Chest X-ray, PA view. Patient: 55 years old, sex M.
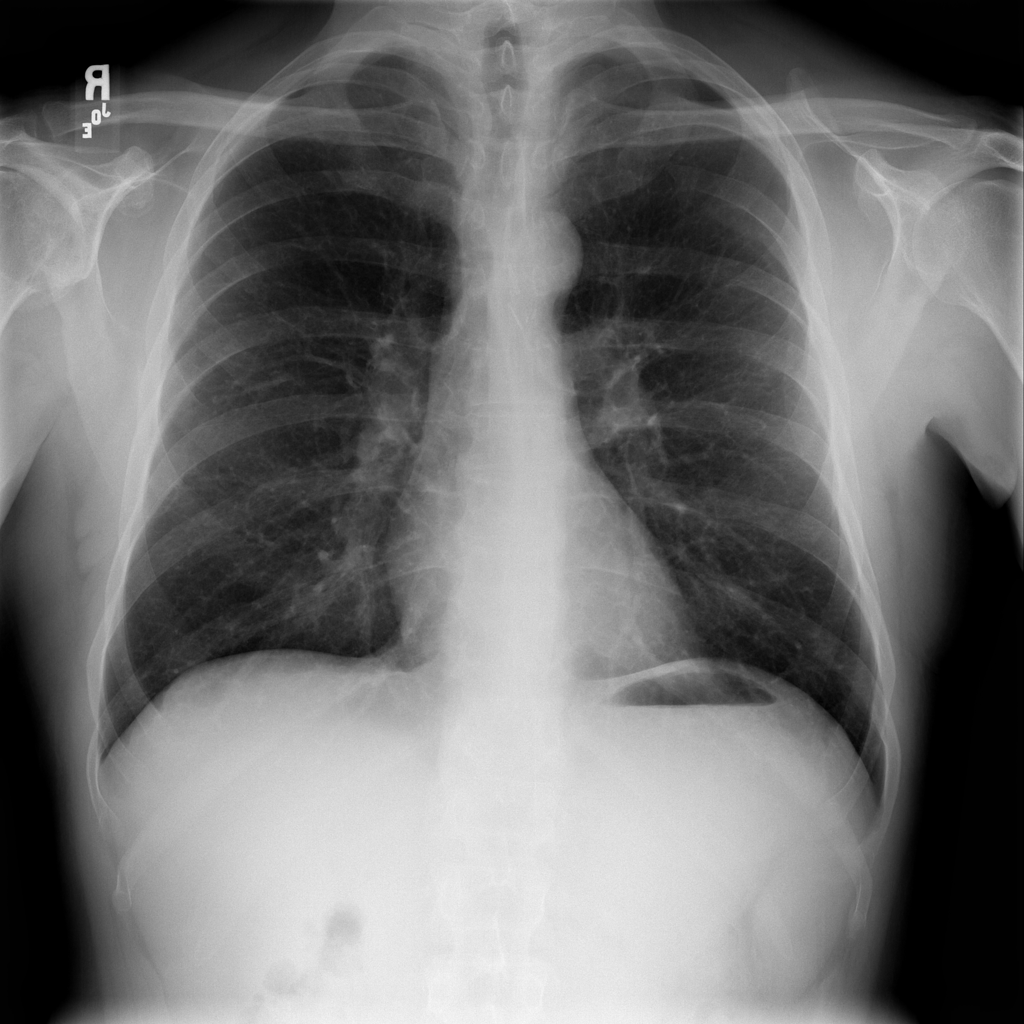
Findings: No Finding